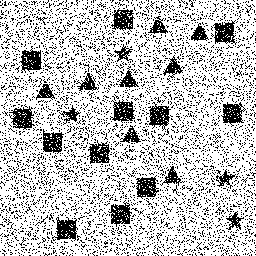
Squares: 12
Triangles: 8
Stars: 4
Total shapes: 24